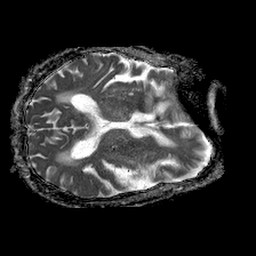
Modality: ADC
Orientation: axial
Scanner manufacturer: philips
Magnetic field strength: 1.5 T
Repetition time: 4.6 s
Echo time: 0.08631 s